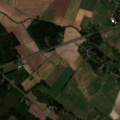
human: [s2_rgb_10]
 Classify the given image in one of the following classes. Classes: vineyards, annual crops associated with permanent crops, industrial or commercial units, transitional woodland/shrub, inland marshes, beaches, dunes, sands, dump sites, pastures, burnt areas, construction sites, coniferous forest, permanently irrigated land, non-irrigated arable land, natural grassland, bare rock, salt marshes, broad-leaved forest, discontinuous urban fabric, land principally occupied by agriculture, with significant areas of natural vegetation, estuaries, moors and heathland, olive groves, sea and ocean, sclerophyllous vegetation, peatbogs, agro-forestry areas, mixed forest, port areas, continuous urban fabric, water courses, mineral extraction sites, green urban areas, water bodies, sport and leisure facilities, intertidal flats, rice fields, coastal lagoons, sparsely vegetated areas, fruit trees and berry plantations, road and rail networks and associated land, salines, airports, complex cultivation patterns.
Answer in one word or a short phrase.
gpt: discontinuous urban fabric, non-irrigated arable land, land principally occupied by agriculture, with significant areas of natural vegetation, coniferous forest